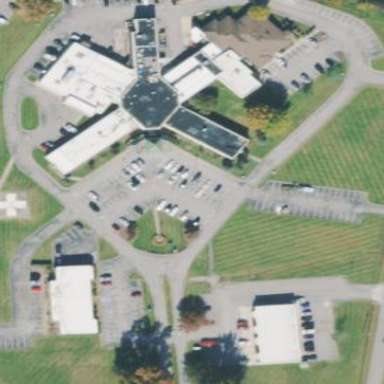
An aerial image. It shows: Healthcare facility identified as hospital.